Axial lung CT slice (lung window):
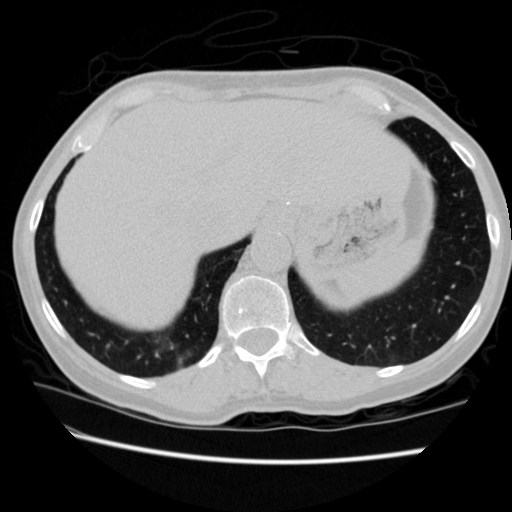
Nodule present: no